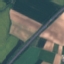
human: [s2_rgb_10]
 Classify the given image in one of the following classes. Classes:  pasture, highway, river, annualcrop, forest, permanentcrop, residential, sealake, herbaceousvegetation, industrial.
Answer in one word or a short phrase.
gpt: Highway